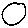
Label: circle